Question: I have the following ahk script to run C&C Generals:
'''
#SingleInstance ignore
CoordMode, Mouse, Relative
Run C:\Users\william\Desktop\Generals.lnk
a::Left
s::Down
d::Right
w::Up
Loop{
sleep, 500
}
Until WinExist("ahk_exe Generals.exe")
sleep, 200
SetControlDelay -1
ControlClick, 1, ahk_class #32770, "", LEFT, 10, 300, 300
Loop{
sleep, 500
}
Until WinExist("ahk_exe Generals.exe")
WinWaitClose
Exit
'''
The problem is that I can't get the ControlClick to click the second button.

I've read the manual but I can't figure out why this is not working. I don't even know if it clicks at all.
Got it working:
'''
#SingleInstance ignore
CoordMode, Mouse, Relative
Run C:\Users\william\Desktop\Generals.lnk
winWait, ahk_exe Generals.exe
Click 300, 300
winWait, ahk_exe Generals.exe
WinWaitClose
Exit
a::Left
s::Down
d::Right
w::Up
'''
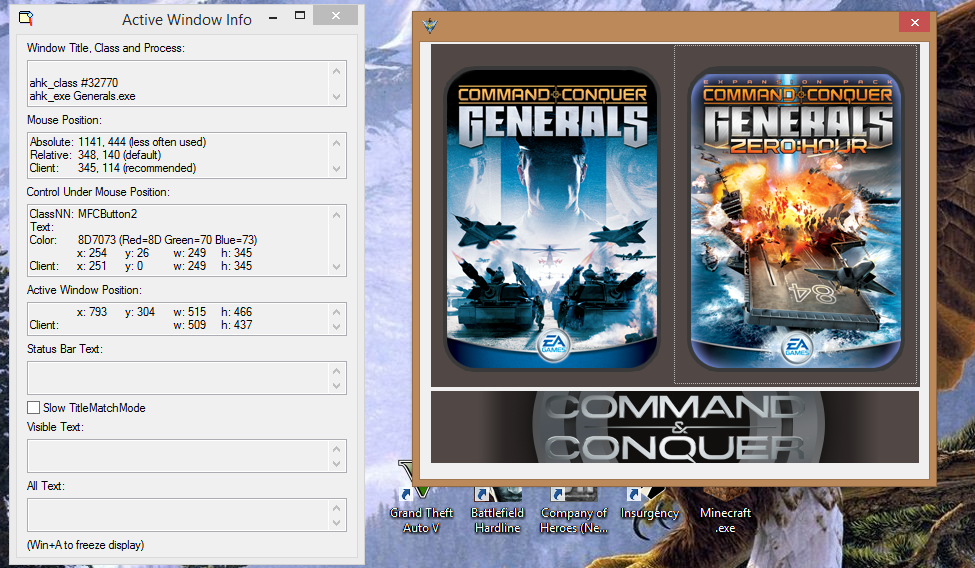
Answer: too much to comment on, I'll make it an answer instead:
'''
a::Left
s::Down
d::Right
w::Up
Loop{
...
'''
Key remappings ('s::Down') bring a 'return' with them implicitly. Same way as a hotkey like 's::msgbox, hi' is only the short form for
'''
s::
msgbox, hi
return
'''
, key remappings are only a short form for multiple lines. So, your script terminates already after the 'Run' command. Put all your hotkeys, labels, functions, hotstrings and key remappings everything you want to happen on program start. You can see your script behaviour if you double click the task bar icon. For more info, see <URL>.
---
'''
loop
sleep, 500
Until WinExist("ahk_exe Generals.exe")
'''
there is actually a special command for this in AutoHotkey:
'''
winWait, ahk_exe Generals.exe
'''
---
'''
ControlClick, 1, ahk_class #32770, "", LEFT, 10, 300, 300
'''
controlClick is useful if you want to click into a window which is not in foreground. According to your image, C&C is pretty much in your foreground. So I guess you could simply use the <URL> command.
Also (see <URL> the '1' as control-or-pos does not make any sense.. and what do you mean by '300, 300'? These are the and parameters
---
'''
WinWaitClose
'''
do you intend to exit the game with your script? if not, this line makes no sense
---
'''
Exit
'''
if you want to keep your script running (for using the key remappings), exit is okay but 'return' would be more appropriate. If you want to exit the whole script, use 'exitapp' instead
---
> The problem is that I can't get the ControlClick to click the second button.
what button??